Interaction volume radius: 10 \u00c5
Interaction volume height: 15 \u00c5
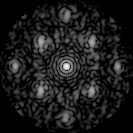
Disorder parameter: 0.4663